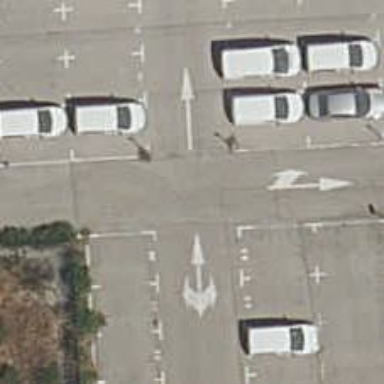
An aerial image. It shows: Road serving as parking aisle.